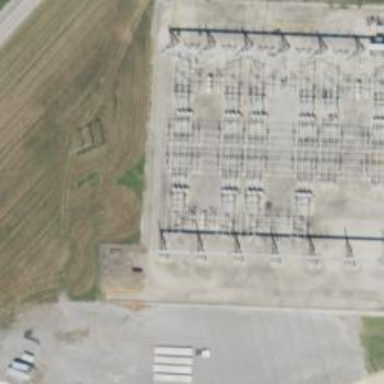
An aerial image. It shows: Switch for power supply.